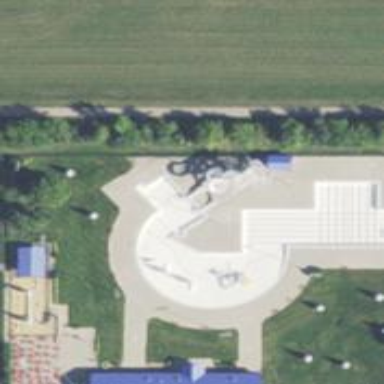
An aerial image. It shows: Water slide attraction.